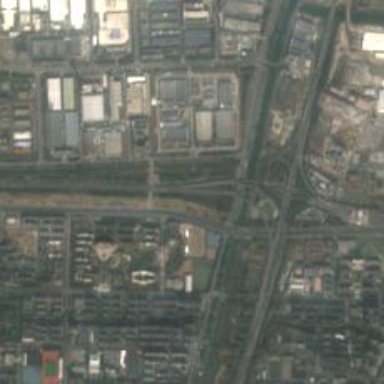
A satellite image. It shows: Motorway junction.